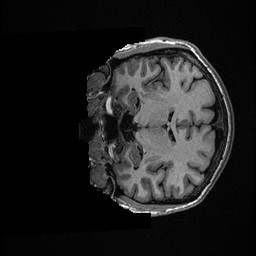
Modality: T1w
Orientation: coronal
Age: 46
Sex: female
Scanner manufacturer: ge
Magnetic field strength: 3 T
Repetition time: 0.006952 s
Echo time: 0.00292 s